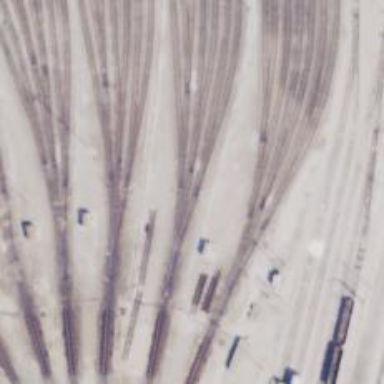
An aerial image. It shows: Railway yard in service.